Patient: sex F, age 26
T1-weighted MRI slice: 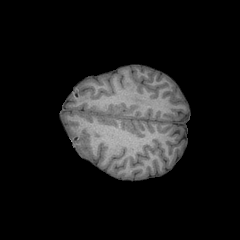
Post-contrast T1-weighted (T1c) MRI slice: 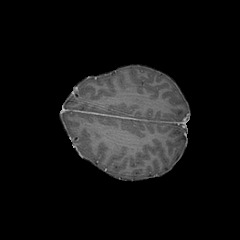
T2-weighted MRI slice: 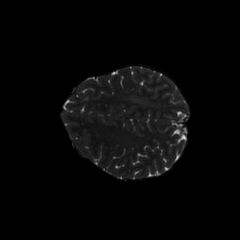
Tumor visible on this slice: yes
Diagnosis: Glioblastoma, IDH-wildtype
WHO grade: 4